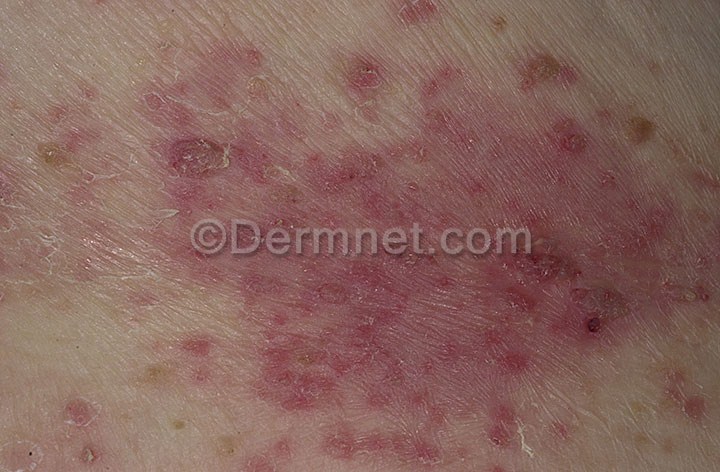
Disease: Tinea Ringworm Candidiasis and other Fungal Infections